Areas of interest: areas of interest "Soccer Field"
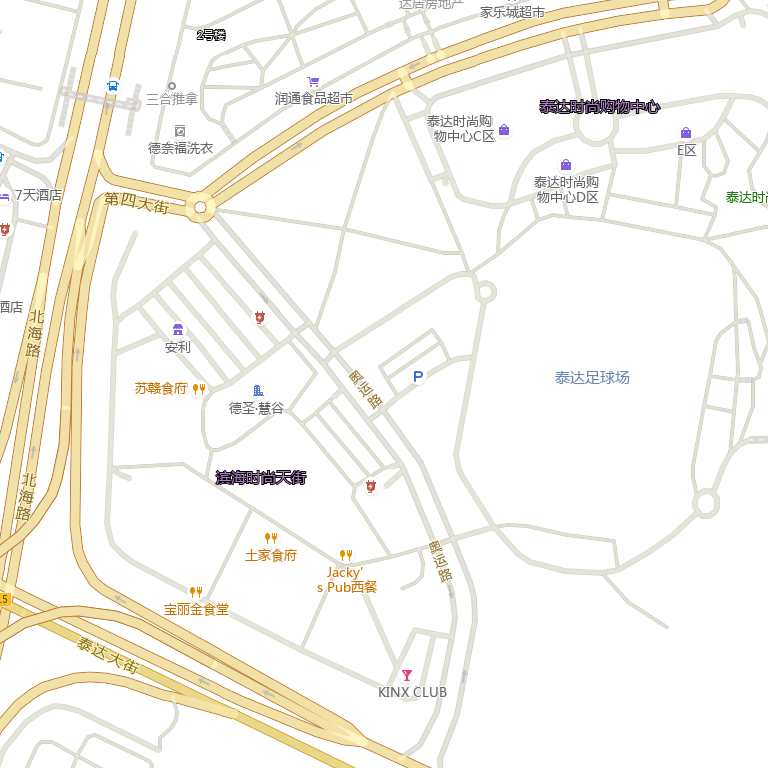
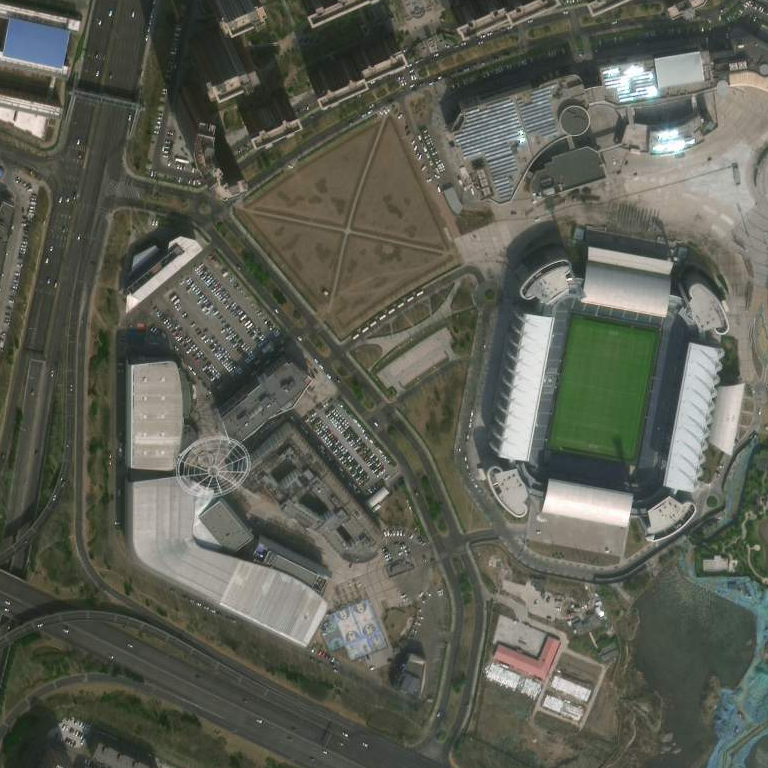